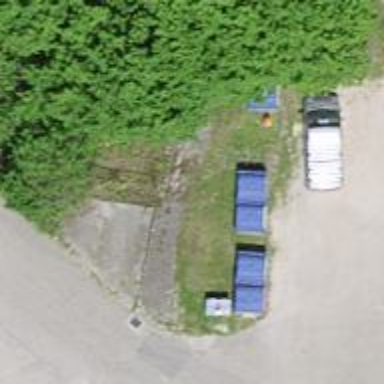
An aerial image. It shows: Recycling container at amenity designated for recycling.